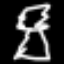
Label: palm tree